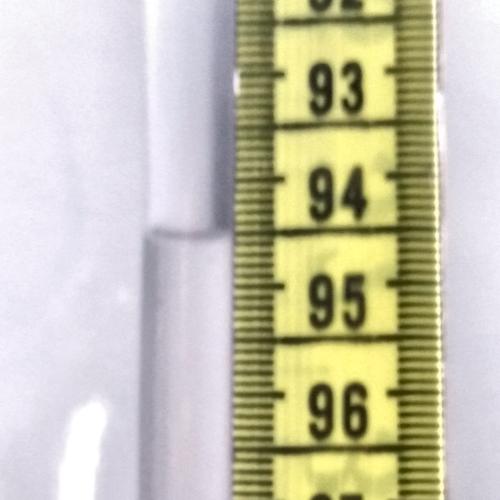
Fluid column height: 94.5 cm